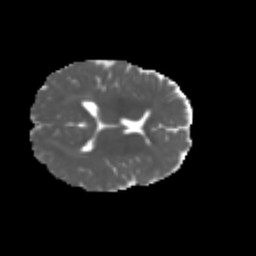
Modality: MD
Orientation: axial
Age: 8
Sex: female
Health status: healthy